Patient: sex F, age 31
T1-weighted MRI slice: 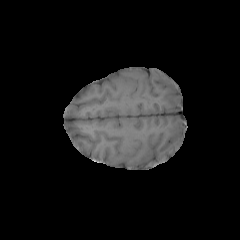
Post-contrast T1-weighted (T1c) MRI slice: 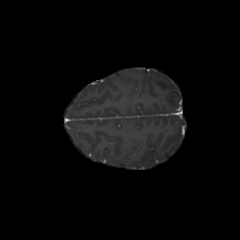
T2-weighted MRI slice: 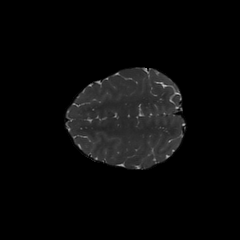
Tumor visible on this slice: no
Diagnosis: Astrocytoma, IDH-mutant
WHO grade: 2